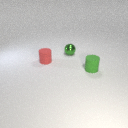
small green metal sphere to the left of small green rubber cylinder